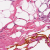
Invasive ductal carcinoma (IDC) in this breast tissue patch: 0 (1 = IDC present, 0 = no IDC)